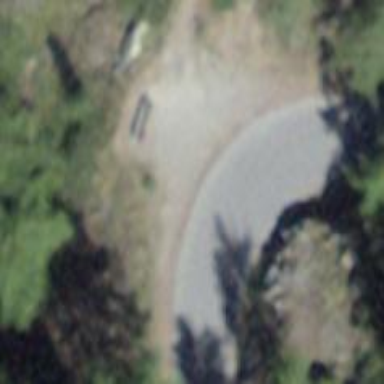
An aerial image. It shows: Bench.